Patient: sex M, age 71
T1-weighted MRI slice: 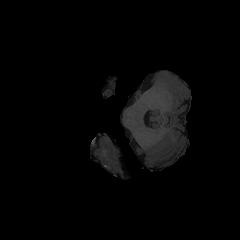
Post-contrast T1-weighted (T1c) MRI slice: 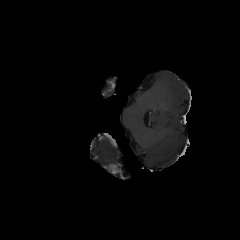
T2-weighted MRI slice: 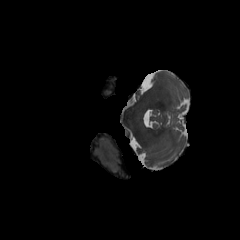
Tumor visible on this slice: yes
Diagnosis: Glioblastoma, IDH-wildtype
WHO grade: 4